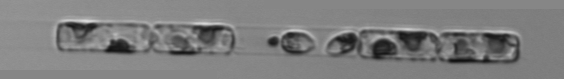
Label: Guinardia_delicatula_TAG_internal_parasite